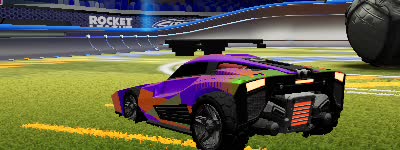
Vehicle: breakout